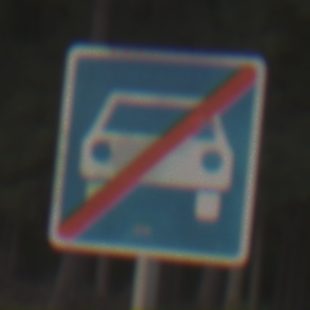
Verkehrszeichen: EndeKraftfahrstrasse
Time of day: SunriseSunset
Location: Outdoor (Nature)
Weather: Clear
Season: NotSpecified
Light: Natural